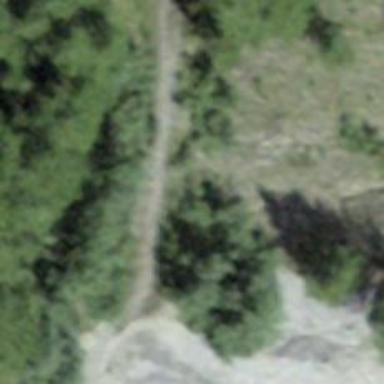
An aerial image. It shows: Path on the ground.